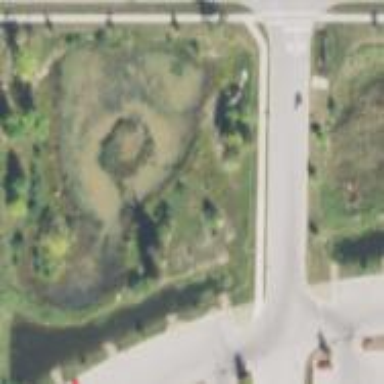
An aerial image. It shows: Pond with natural water.